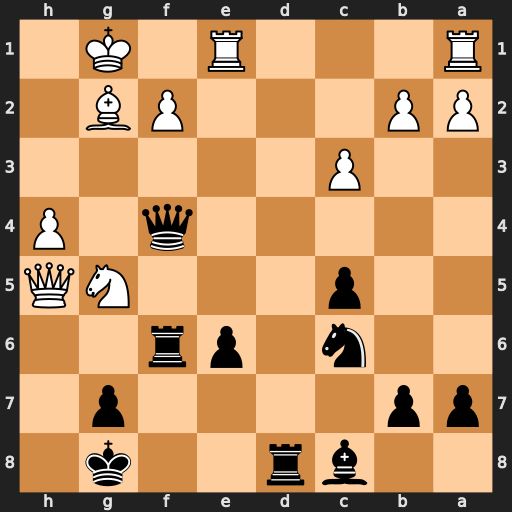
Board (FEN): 2br2k1/pp4p1/2n1pr2/2p3NQ/5q1P/2P5/PP3PB1/R3R1K1
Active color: b
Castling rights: -
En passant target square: -
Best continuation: Qxf2+ Kh1 Rh6